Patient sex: F
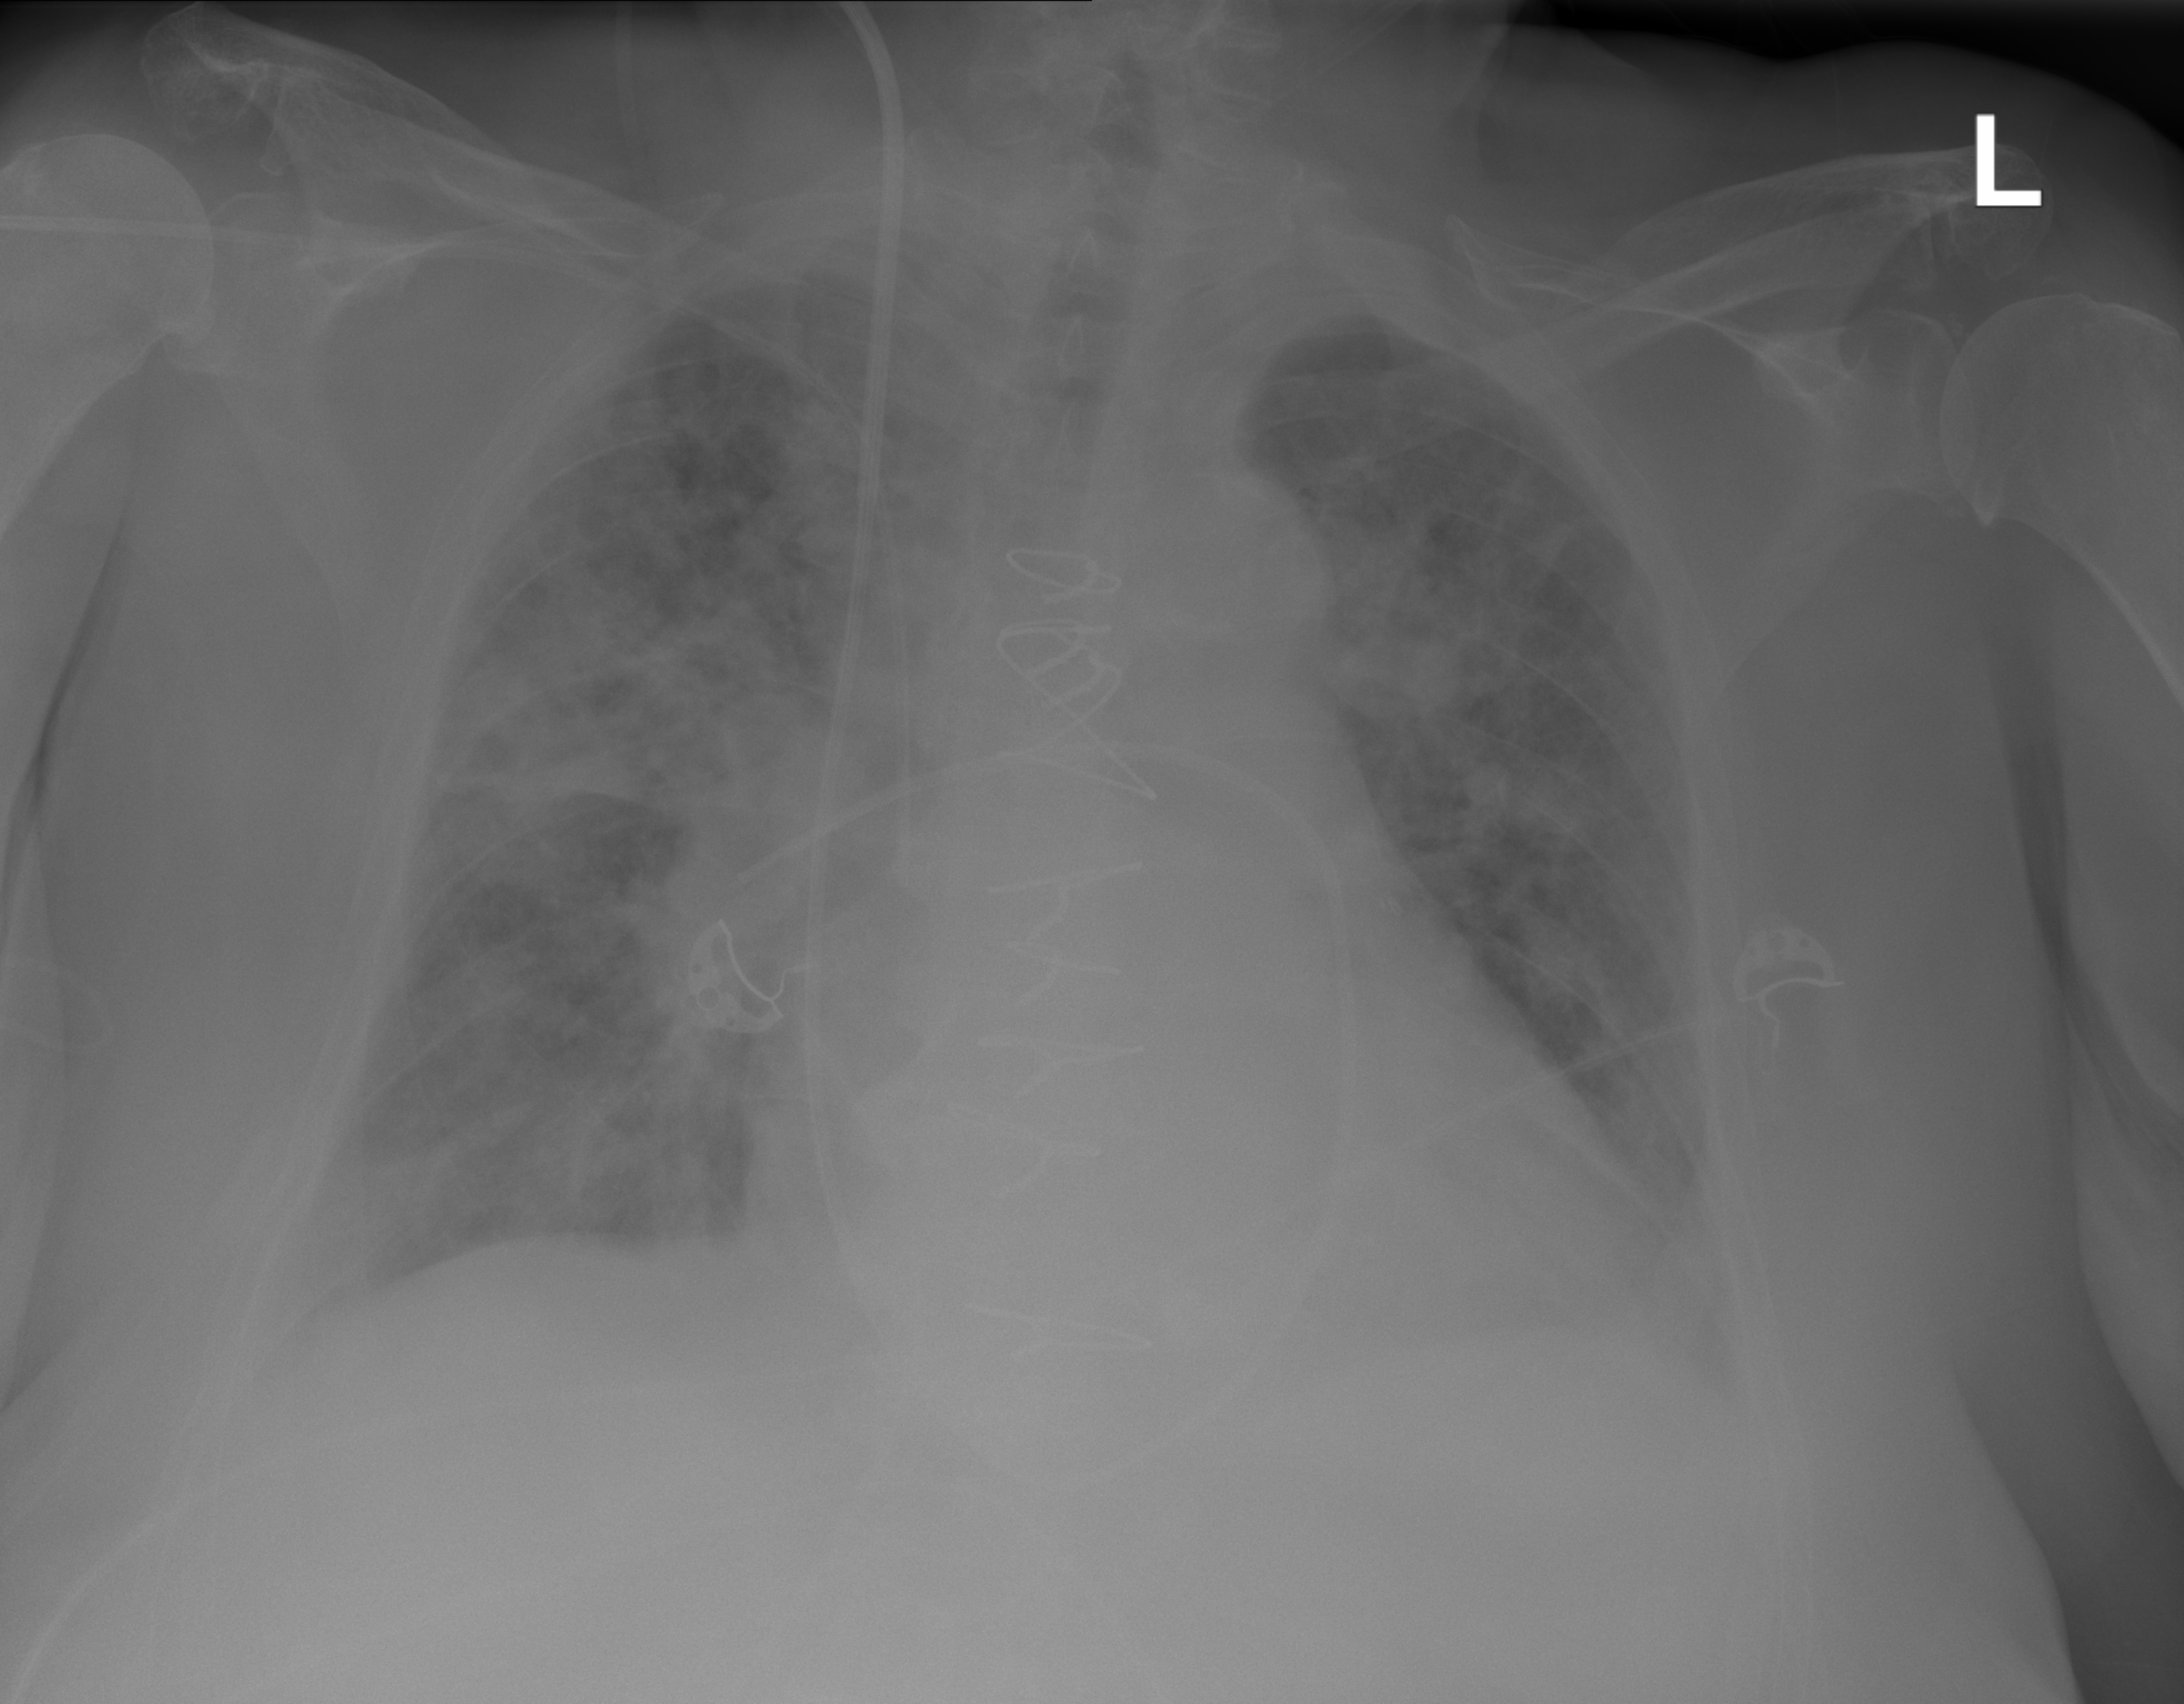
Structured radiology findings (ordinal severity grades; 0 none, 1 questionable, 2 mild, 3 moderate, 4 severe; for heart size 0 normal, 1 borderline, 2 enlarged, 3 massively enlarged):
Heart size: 2
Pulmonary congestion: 3
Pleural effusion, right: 2
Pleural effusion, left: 2
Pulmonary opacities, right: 3
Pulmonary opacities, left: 3
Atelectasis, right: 2
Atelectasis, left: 2